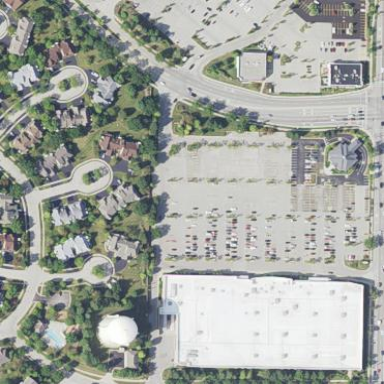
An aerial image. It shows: Parking area.